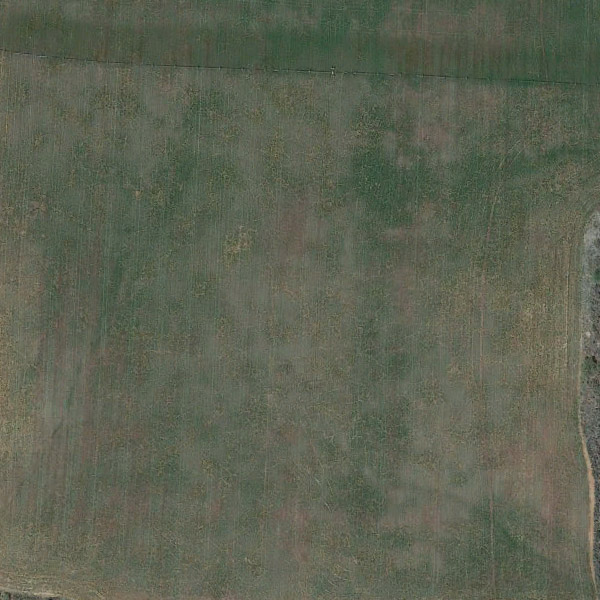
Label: Meadow